Question: I have a Rails app with jquery-ui sortable lists. When the user drags from one list to another the wostatus_id field gets updated. So, it's failing on a jquery Ajax update.
This works fine in localhost and on Heroku. But, I'm moving the app to a Bitnami Virtual Server + Rails implementation. I don't know if it's related, but I'm using node.js on the new server.
On this new server, I'm getting this error on the browser console:
'''
PUT http://ndeavor.ameipro.com/workorders/2 501 (Not Implemented)
'''

This is the coffee script:
'''
$("#sort1, #sort2, #sort3, #sort4, #sort5, #sort6, #sort7").sortable
connectWith: ".connectedSortable"
cursor: "move"
update: ->
$.post($(this).data('update-url'), $(this).sortable('serialize'))
receive: (event, ui) ->
str_id = $(ui.item).attr('id')
woid = str_id.split('_')[1]
$.update "/workorders/" + woid,
workorder:
wostatus_id: $(this).data('wostatus-id')
'''
Thanks for the help!
UPDATE1
I'm getting the same error when I drag an event from one day to another using the fullcalendar-rails month view.
UDPATE2
I found this "Fixing 501 error code
The client should specify a valid request type. Even after that if the Web server is responding incorrectly, then the web server simply needs to be upgraded to fix the issue."
I'm sure the request is OK - the same code has been running on localhost and Heroku for months. So, it has to be something to do with the new virtual server I'm using.
The new server is Bitnami Rails stack. It has node.js installed. I'm running Apache, Passenger and PG.
How would I upgrade the server to fix the problem???
UPDATE3
This coffeescript gets the same response:
'''
updateEvent = (the_event) ->
$.update "/events/" + the_event.id,
event:
title: the_event.title,
starts_at: "" + the_event.start,
ends_at: "" + the_event.end,
description: the_event.description
'''
UPDATE4
Could Apache be stopping the use of PUT? Maybe some setting in https.conf?
UPDATE5
The same app runs fine using Thin !!!! So, I'm going to try and use Nginx and Thin.
UPDATE6
I can't get it to work. So, I'm going to try Nginx and 5 Thin app servers.
UPDATE7
I now have the Rails app running on Nginx and 5 Thin servers. I still get the 501 PUT - jquery error !!!!
If I run Thin in stand-alone on port 3000, it works fine.
If I run Thin stand-alone on port 80, I get the same JQUERY PUT 501 error.
So, something is wrong with our servers using port 80.
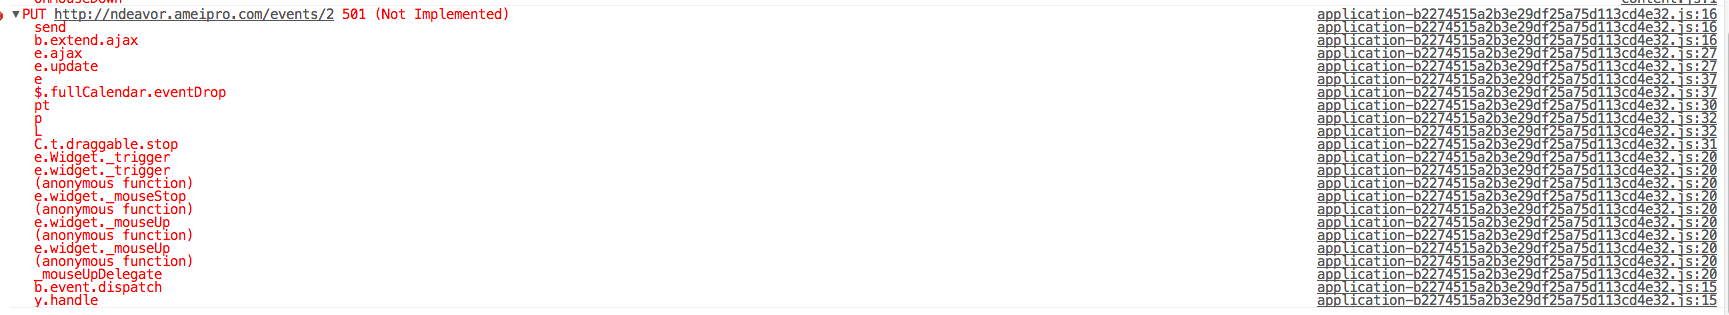
Answer: I spent almost 2 weeks working on this. I have tried Apache+Passenger and Nginx+Thin.
It ends up that none of those were the cause. It had nothing to do with the Rails app setup.
It was a Pound networking server that was stopping PUT.